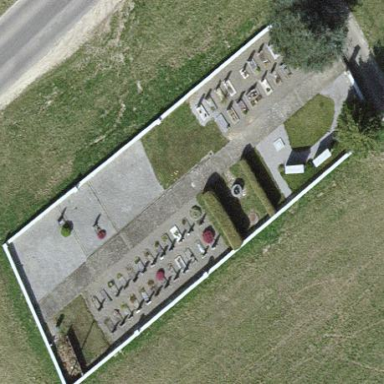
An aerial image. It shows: Cemetery.